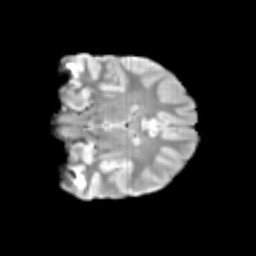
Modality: T2w
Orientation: coronal
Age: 11
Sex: male
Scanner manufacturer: siemens
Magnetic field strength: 3 T
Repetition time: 3.8 s
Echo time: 0.07 s